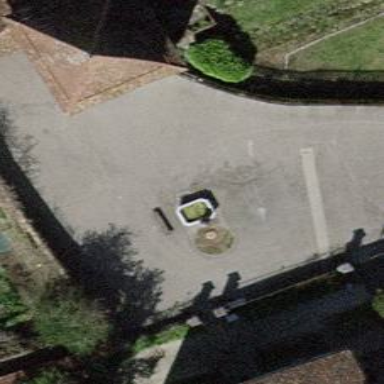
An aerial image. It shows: Fountain.